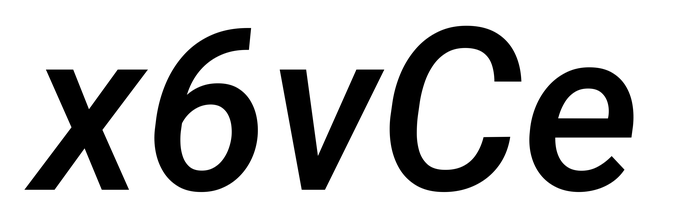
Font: Roboto-Italic_Medium_Italic